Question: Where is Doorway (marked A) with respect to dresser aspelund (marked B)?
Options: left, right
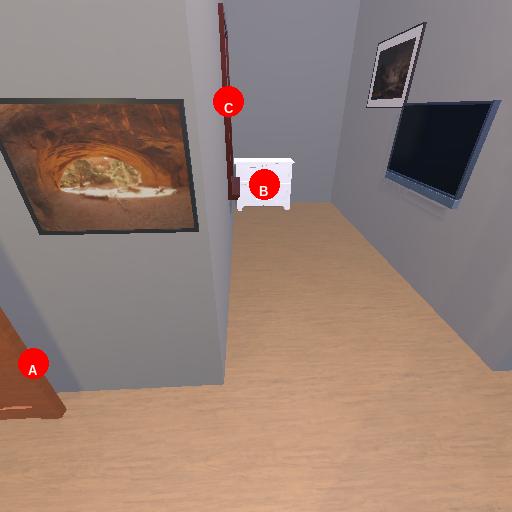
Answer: left